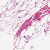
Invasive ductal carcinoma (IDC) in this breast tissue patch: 0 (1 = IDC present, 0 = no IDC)